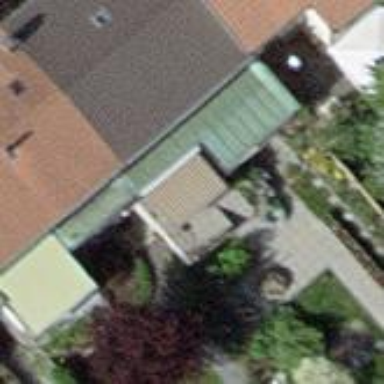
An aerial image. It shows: Terrace building.